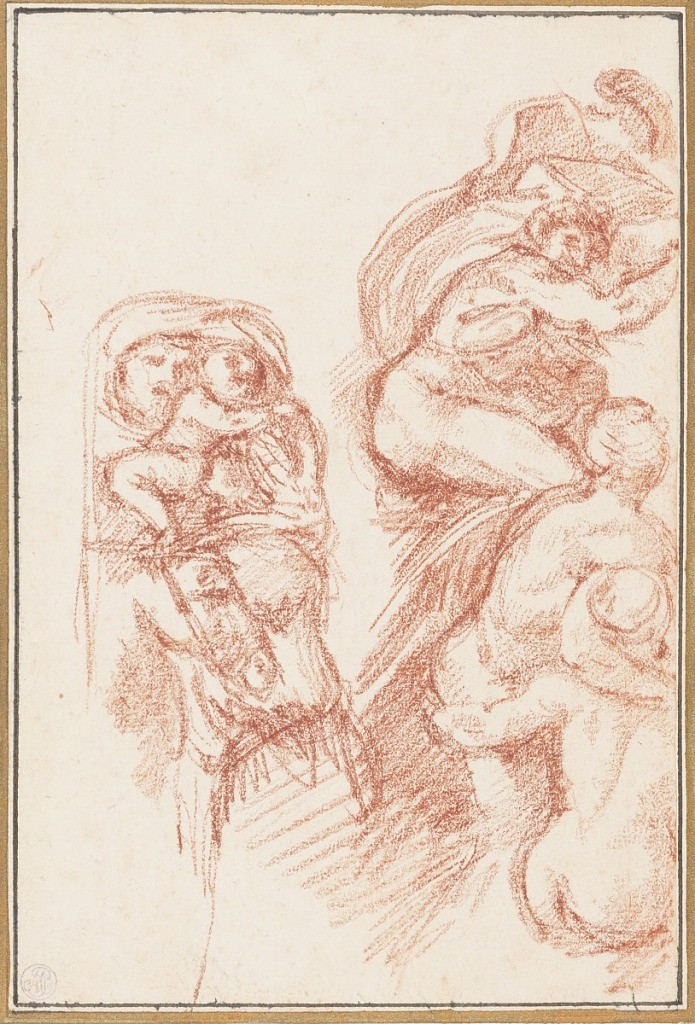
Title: Figures from Sistine Chapel ceiling
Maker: Jean-Robert Ango, French, active in Rome 1759 –1770, d. 1773
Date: ca. 1759–70
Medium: Red chalk on paper
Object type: Drawing
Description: Group of figures at far left of the scene of the Great Flood, on the ceiling of the Sistine Chapel, painted by Michelangelo. The positions of the woman and child on the left have been rearranged from the original.